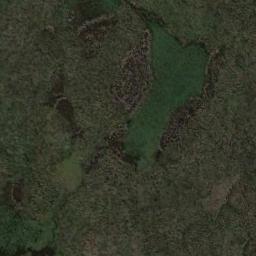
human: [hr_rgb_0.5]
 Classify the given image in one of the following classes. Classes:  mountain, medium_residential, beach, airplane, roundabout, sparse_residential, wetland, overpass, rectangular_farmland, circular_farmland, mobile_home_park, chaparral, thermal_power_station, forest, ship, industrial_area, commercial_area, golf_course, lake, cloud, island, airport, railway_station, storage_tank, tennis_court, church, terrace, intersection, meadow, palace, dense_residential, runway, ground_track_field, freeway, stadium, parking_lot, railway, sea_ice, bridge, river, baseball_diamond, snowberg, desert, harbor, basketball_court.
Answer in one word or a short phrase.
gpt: wetland